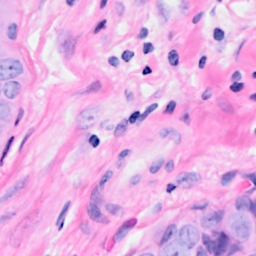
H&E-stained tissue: Breast